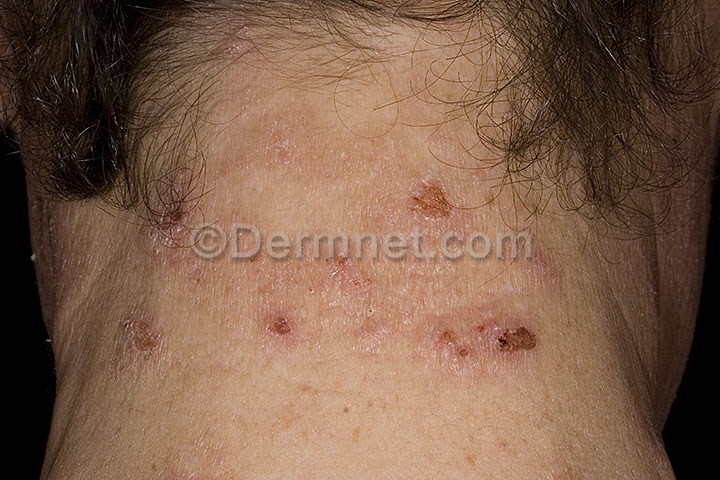
Disease: Eczema Photos